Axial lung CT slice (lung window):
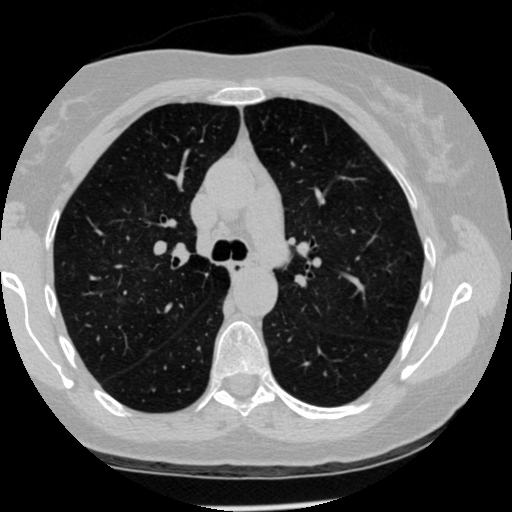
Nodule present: yes
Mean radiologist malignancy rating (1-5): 3